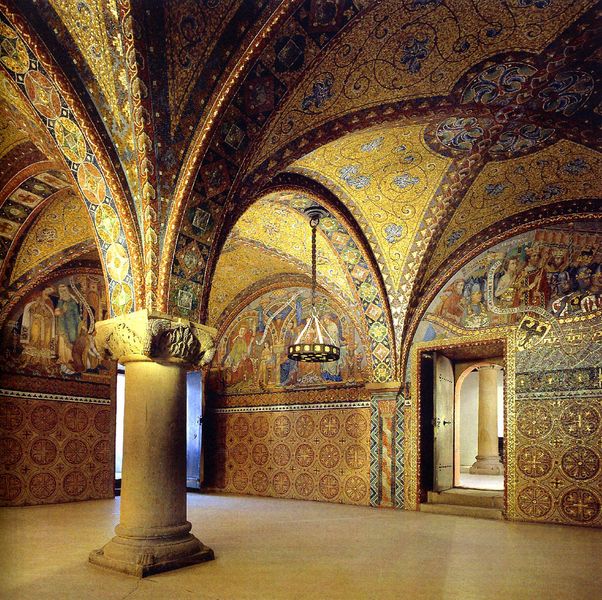
Titel: Wartburg
Standort: Eisenach (EU - D - Thüringen)
Schlagwörter: blau, gemälde, schatten, gelb, menschen, lampe, licht, pfeiler, raum, schmuck, säule, säulen, tür, zimmer, gebäude, rot, muster, ornament, wand, architektur, stein, innenraum, gold, decke, innen, kreis, rund, ranken, farbig, saal, figuren, bordüre, floral, ornamente, kronleuchter, leuchter, lüster, durchgang, stufen, tor, halle, foto, eingang, gewölbe, kuppeln, orient, orientalisch, palast, text, kreise, mosaik, kapitell, fries, portal, wappen, kreuzgrat, kreuzgratgewölbe, basis, streben, arabesken, geschmückt, deckenlicht, blattgold, halle architektur